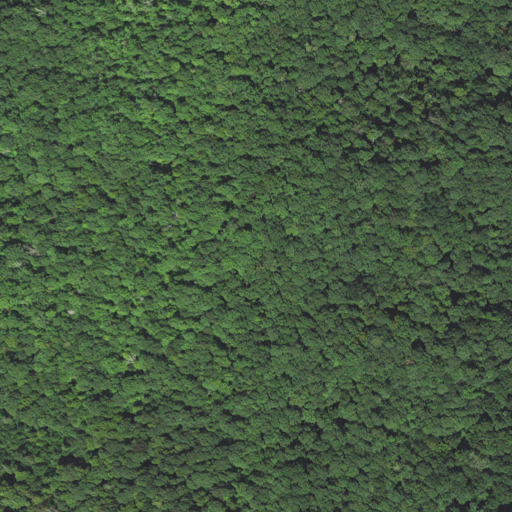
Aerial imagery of ridge(s) in North Carolina named Big Fork Ridge containing deciduous forest, mixed forest, shrub, and grassland